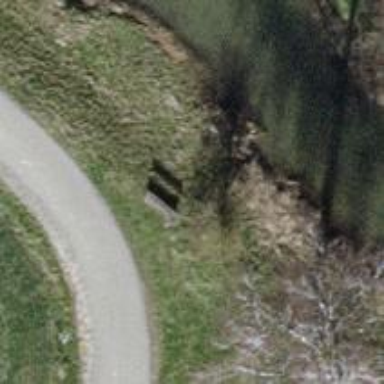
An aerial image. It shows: Bench for seating.